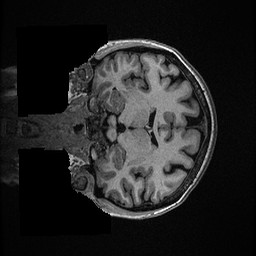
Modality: T1w
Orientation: coronal
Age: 49
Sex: female
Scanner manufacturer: ge
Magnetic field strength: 3 T
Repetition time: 0.006952 s
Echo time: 0.00292 s